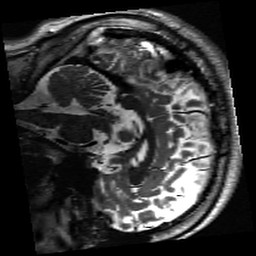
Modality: inplaneT2
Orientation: sagittal